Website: lowes
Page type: review-order
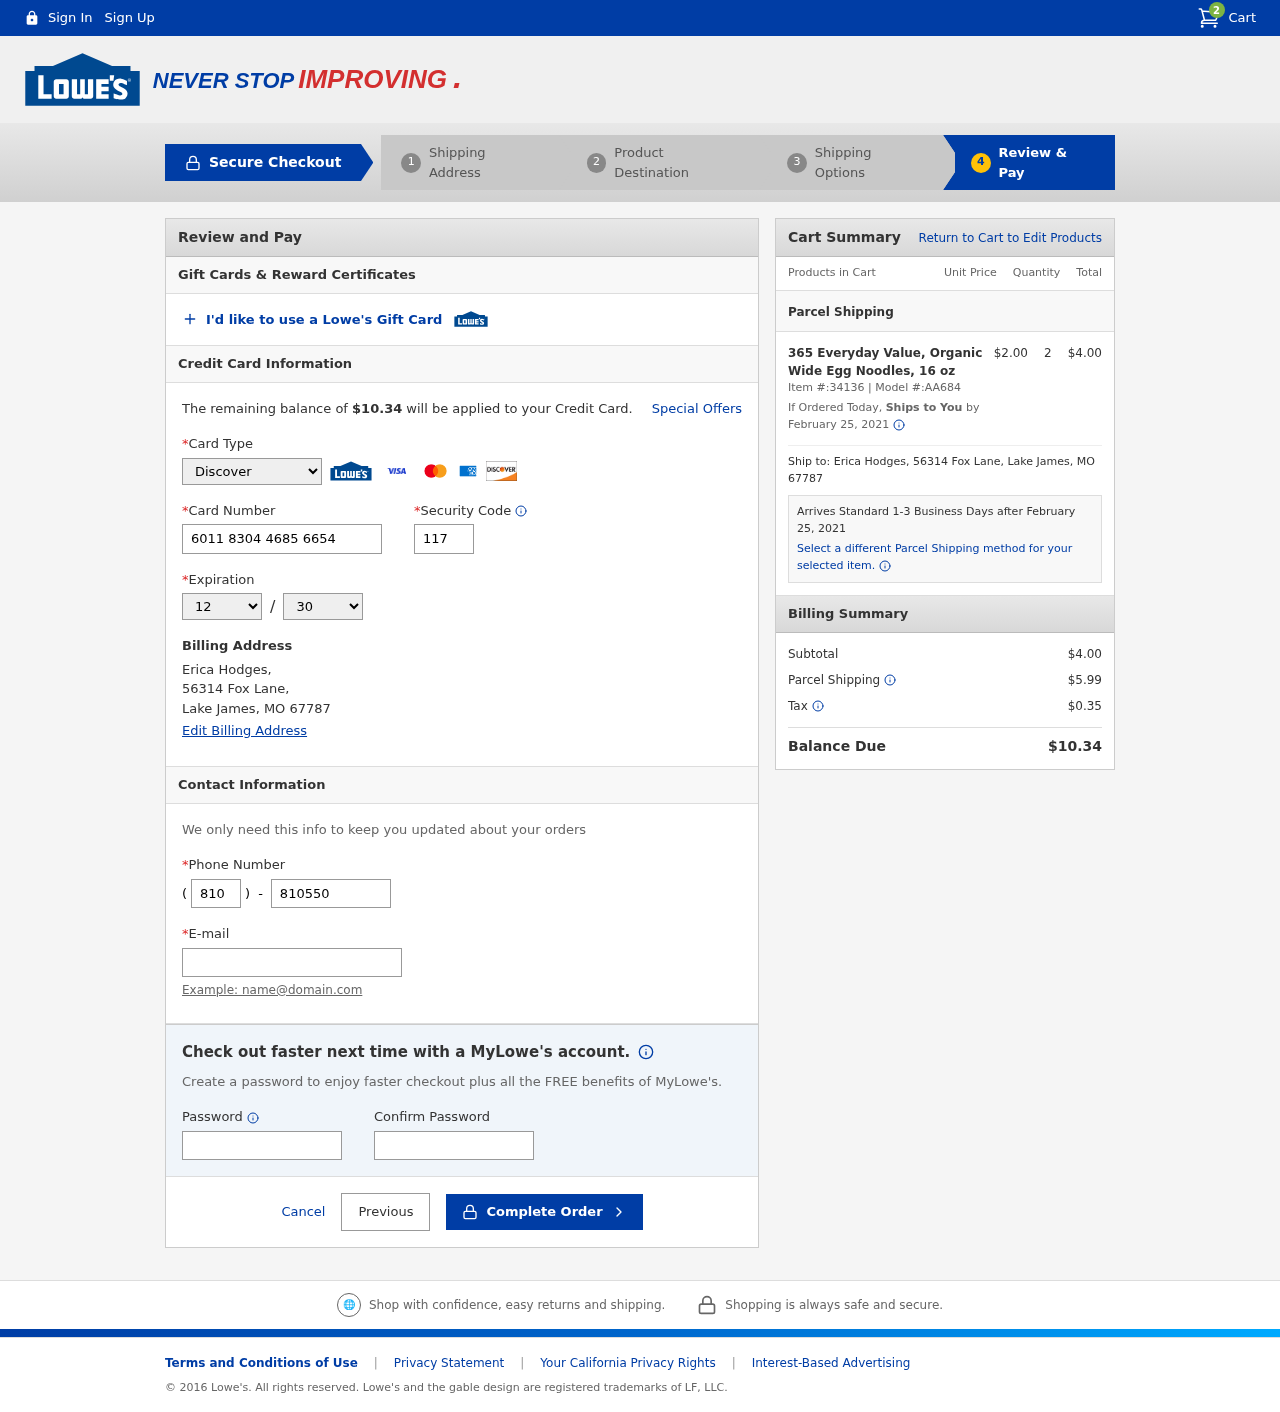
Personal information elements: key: PII_CARD_CVV
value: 117
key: PII_CARD_EXPIRY_MONTH
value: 12
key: PII_CARD_EXPIRY_YEAR
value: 30
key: PII_CARD_NUMBER
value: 6011 8304 4685 6654
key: PII_CARD_TYPE
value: Discover
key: PII_CITY
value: Lake James
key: PII_EMAIL
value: ericahodges@yahoo.com
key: PII_FULLNAME
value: Erica Hodges,
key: PII_PHONE
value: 8105508353
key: PII_PHONE_AREA
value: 810
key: PII_POSTCODE
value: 67787
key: PII_STATE_ABBR
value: MO
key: PII_STREET
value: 56314 Fox Lane
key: PII_STREET
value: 56314 Fox Lane,
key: PII_FULLNAME2
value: Erica Hodges
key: PII_POSTCODE_FULL
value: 67787
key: PII_CITY_STATE
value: Lake James, MO
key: PII_CITY_STATE_ZIP
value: Lake James, MO 67787
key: PII_POSTCODE_NUMERIC
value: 67787
Product elements: key: PRODUCT1_NAME
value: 365 Everyday Value, Organic Wide Egg Noodles, 16 oz
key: PRODUCT1_PRICE
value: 2
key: PRODUCT1_QUANTITY
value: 2
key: PRODUCT1_ITEM_NUMBER
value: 34136
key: PRODUCT1_MODEL_NUMBER
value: AA684
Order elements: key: ORDER_NUM_ITEMS
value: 2
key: ORDER_TOTAL
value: $10.34
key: ORDER_SHIPPING_DATE
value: February 25, 2021
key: ORDER_SUBTOTAL
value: $4.00
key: ORDER_SHIPPING_DATE2
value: February 25, 2021
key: ORDER_SUBTOTAL2
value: $4.00
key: ORDER_SHIPPING_COST
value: $5.99
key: ORDER_TAX
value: $0.35